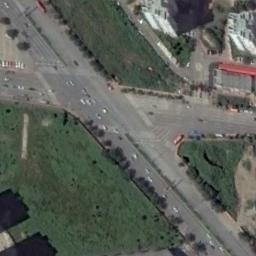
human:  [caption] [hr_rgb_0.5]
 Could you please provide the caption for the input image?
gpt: The grass is beside the intersection .

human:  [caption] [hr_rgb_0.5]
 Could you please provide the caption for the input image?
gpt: A tilted intersection with dense traffic located in a green area .

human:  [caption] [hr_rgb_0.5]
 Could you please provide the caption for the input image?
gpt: There are many moving and waiting vehicles on the slanted intersection of the intersection, And there are many buildings and large green lawns around the intersection .

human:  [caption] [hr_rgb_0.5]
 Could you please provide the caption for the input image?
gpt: There are some cars at the intersection .

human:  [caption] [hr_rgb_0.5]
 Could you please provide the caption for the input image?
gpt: There are green lawns around the intersection .